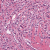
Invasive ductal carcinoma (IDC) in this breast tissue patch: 1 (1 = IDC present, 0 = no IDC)